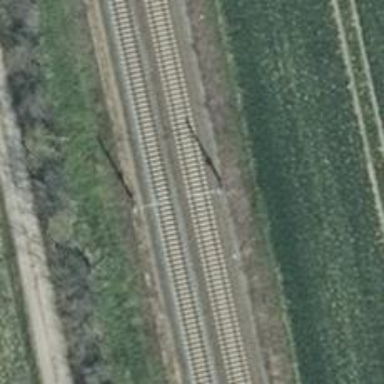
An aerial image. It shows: Milestone along the railway with catenary mast.